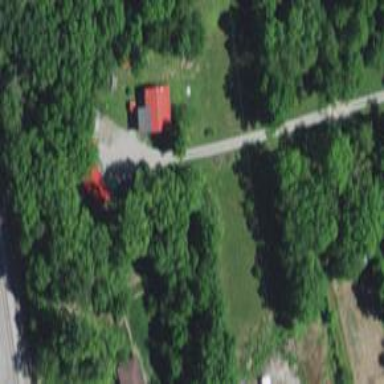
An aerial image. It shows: Driveway leading to service road.